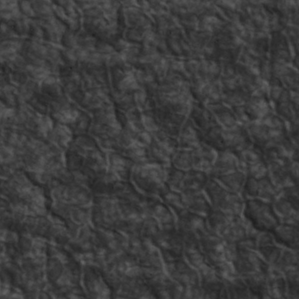
Label: non_frost